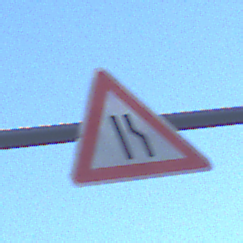
Verkehrszeichen: EinseitigVerengteFahrbahnRechts
Umgebung: Outdoor, Urban
Tageszeit: SunriseSunset
Wetter: PartlyCloudy
Licht: Natural
Jahreszeit: NotSpecified
Kontrast: LowContrast